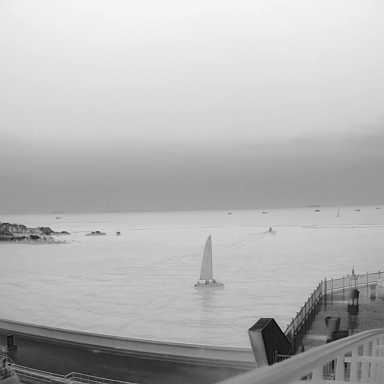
There are two sailboats in the infrared image.